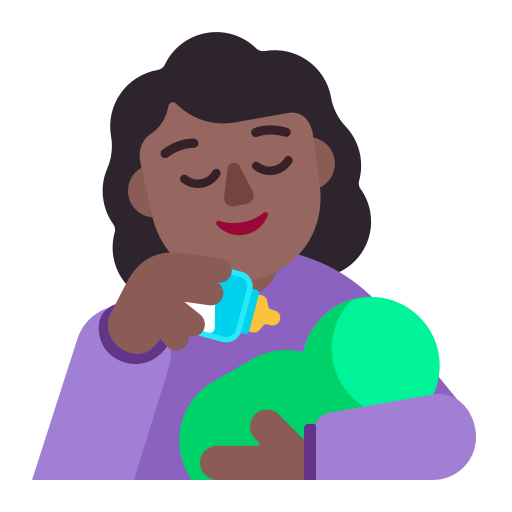
woman feeding baby flat  dark